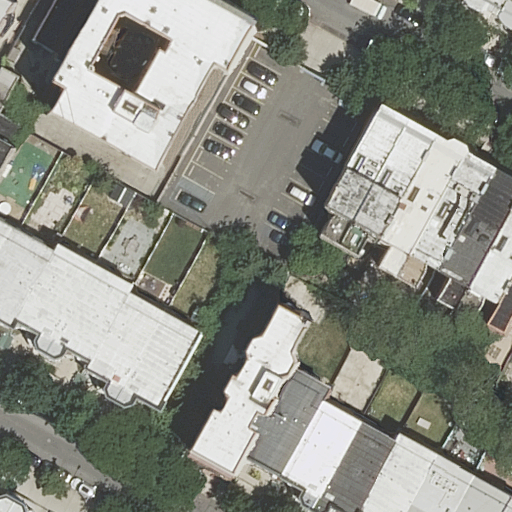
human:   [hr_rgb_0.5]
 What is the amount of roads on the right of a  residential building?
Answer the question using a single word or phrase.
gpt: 2

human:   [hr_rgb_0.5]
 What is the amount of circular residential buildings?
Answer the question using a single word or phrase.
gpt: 0

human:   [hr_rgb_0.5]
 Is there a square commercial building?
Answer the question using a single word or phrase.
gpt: no

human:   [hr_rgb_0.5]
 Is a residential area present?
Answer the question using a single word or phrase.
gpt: no

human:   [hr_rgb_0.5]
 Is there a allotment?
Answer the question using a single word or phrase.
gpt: no

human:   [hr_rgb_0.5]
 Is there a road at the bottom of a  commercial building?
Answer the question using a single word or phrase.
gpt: no

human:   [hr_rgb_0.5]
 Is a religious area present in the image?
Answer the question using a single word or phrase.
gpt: no

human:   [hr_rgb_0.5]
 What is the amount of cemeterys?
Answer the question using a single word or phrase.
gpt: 0

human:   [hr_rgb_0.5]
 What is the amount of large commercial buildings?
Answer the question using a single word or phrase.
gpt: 0

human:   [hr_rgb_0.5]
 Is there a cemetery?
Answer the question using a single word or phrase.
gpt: no

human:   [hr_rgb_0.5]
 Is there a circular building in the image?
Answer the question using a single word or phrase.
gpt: no

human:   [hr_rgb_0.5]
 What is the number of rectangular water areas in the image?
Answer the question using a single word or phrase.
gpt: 0

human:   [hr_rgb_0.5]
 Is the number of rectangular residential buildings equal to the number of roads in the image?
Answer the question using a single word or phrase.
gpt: no

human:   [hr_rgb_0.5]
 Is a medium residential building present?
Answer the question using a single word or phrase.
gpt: yes

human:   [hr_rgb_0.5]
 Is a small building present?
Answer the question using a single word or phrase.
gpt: yes

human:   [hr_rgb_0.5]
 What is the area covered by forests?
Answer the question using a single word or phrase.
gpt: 0m2

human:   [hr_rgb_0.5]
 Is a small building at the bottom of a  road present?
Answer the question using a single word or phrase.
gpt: yes

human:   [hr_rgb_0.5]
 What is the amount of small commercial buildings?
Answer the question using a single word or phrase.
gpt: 0

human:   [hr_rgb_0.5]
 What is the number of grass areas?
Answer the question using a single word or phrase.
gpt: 0

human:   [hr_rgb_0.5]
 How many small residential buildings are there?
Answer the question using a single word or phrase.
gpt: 10

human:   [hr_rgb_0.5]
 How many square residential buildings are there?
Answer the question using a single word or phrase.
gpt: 0

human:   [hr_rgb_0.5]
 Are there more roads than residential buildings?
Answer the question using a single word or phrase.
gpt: no

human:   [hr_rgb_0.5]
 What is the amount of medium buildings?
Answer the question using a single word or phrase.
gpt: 18

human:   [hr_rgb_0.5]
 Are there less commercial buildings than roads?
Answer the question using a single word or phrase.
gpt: yes

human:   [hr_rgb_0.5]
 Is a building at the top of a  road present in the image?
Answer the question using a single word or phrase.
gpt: yes

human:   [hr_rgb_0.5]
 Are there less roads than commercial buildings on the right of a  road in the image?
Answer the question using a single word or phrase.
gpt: no

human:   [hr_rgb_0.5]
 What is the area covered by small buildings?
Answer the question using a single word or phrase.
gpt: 469m2

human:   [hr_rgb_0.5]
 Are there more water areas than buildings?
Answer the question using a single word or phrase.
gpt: no

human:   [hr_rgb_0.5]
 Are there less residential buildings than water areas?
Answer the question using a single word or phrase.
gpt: no

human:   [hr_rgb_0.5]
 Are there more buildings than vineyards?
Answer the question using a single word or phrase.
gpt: yes

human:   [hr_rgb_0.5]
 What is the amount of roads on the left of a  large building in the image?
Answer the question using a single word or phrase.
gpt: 0

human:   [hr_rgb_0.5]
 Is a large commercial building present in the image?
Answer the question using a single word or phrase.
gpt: no

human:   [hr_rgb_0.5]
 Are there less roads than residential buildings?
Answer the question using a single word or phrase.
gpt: yes

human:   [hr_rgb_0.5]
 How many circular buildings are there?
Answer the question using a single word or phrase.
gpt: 0

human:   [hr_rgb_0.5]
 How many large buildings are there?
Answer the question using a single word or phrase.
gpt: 0

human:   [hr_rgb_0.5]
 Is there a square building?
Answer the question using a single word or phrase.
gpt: no